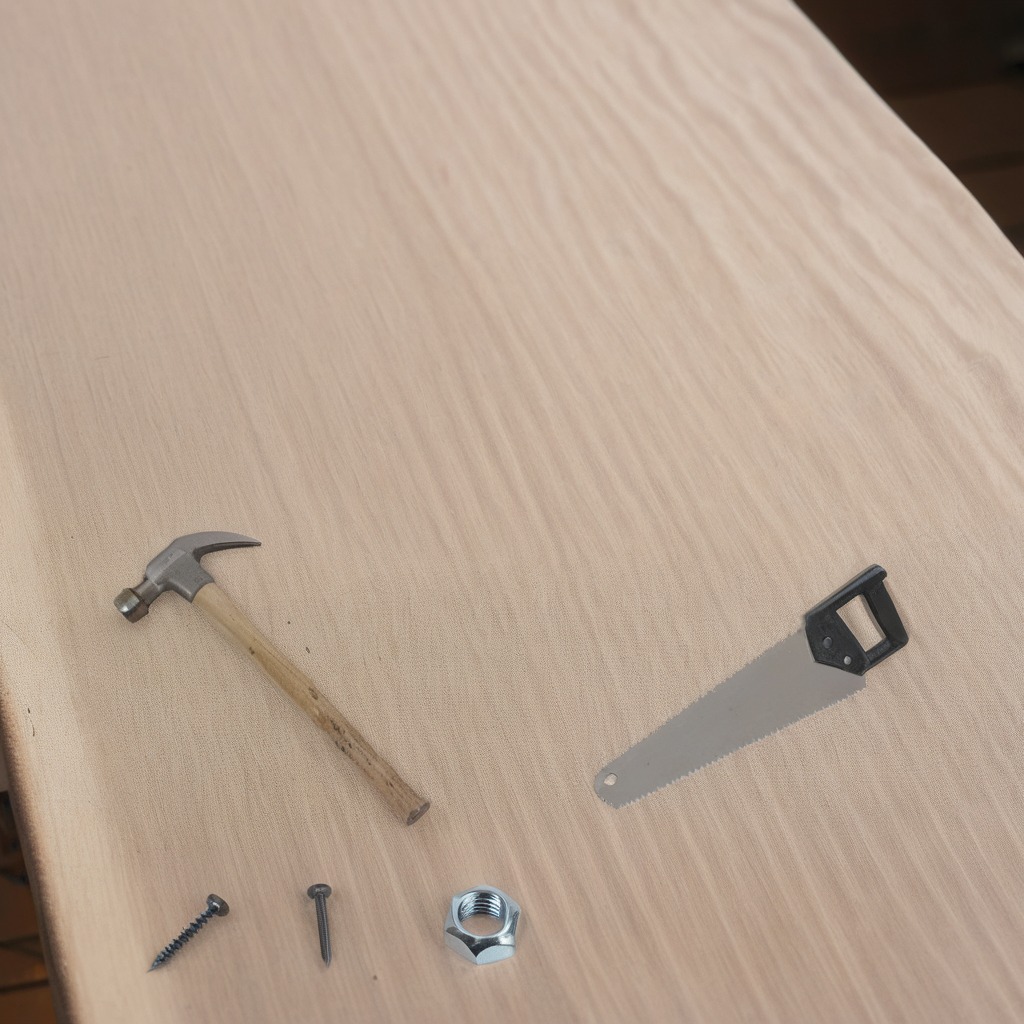
A hammer, an iron nail, a metal machine screw, a handheld metal saw, and a metal nut are lying on the wooden table.